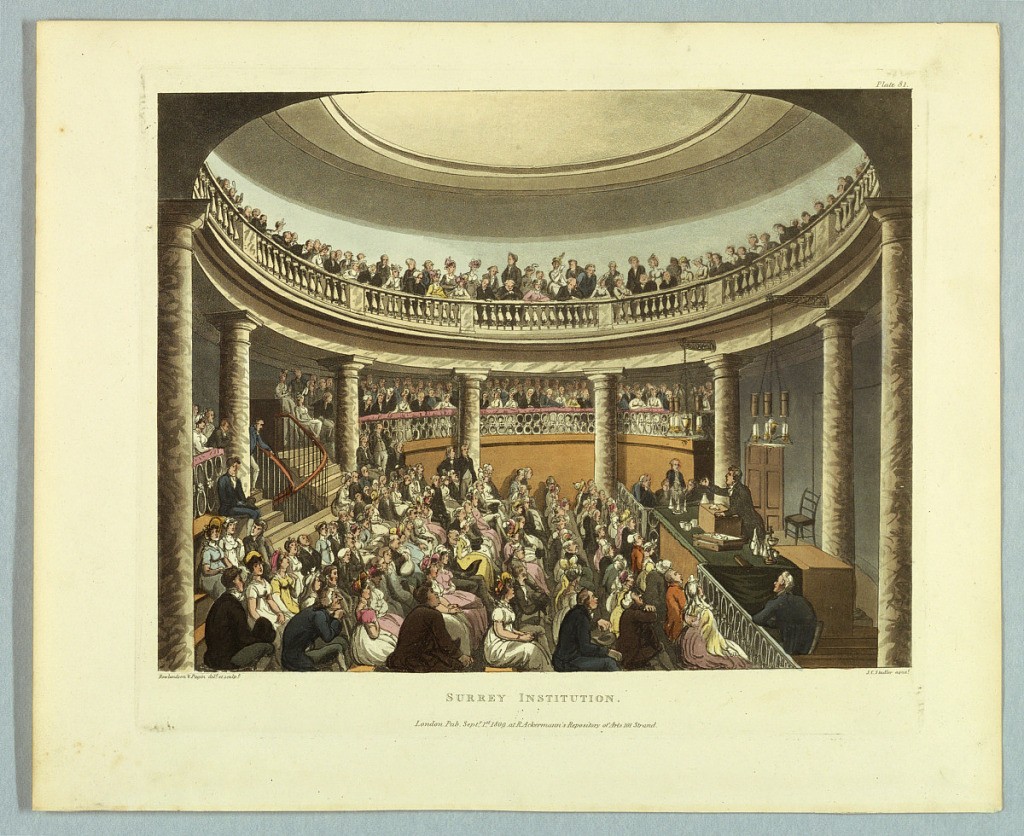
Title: Survey Institution, from "Ackermann's Repository"
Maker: Thomas Rowlandson, British, 1756–1827
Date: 1809
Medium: Aquatint, brush and watercolor on paper
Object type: Print
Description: Circular room, the speaker at right under the balcony. Title, artists', and publisher's names below.